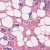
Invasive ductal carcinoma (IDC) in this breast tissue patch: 1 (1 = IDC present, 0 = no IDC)